【题型】选择题　【知识点】解析几何　【难度】easy
$P$为椭圆$\dfrac{x^2}{a^2} + \dfrac{8y^2}{3a^2} = 1(a > 0)$上一点, $P$到左焦点$F$的距离为$\dfrac{a}{2}$, 则$P$到原点$O$的距离为(\quad )

A. $\dfrac{3}{4}a$ \quad\quad\quad B. $\dfrac{\sqrt{10}}{4}a$ \quad\quad \quad C. $\dfrac{\sqrt{7}}{4}a$ \quad\quad \quad D. $\dfrac{a}{2}$
【解答】
\textbf{【答案】}B

\textbf{【详解】}
椭圆$\dfrac{x^2}{a^2} + \dfrac{8y^2}{3a^2} = 1$即$\dfrac{x^2}{a^2} + \dfrac{y^2}{\dfrac{3a^2}{8}} = 1$,

所以$c = \sqrt{a^2 - \dfrac{3a^2}{8}} = \dfrac{\sqrt{5}a}{2\sqrt{2}}$, 所以左焦点为$\left(-\dfrac{\sqrt{5}a}{2\sqrt{2}},0\right)$.

$P$到左焦点$F$的距离为$\dfrac{a}{2}$, 则$P$到右焦点$F'$的距离为$2a - \dfrac{a}{2} = \dfrac{3}{2}a$,

$\left(\dfrac{a}{2}\right)^2 + \left(\dfrac{3}{2}a\right)^2 = \dfrac{5}{2}a^2 = 4c^2$, 所以三角形$PFF'$是直角三角形,

且$\angle FPF' = \dfrac{\pi}{2}$, 所以$P$到原点$O$的距离$|OP| = \dfrac{1}{2}|FF'| = c = \dfrac{\sqrt{5}a}{2\sqrt{2}} = \dfrac{\sqrt{10}}{4}a$.

故选: B

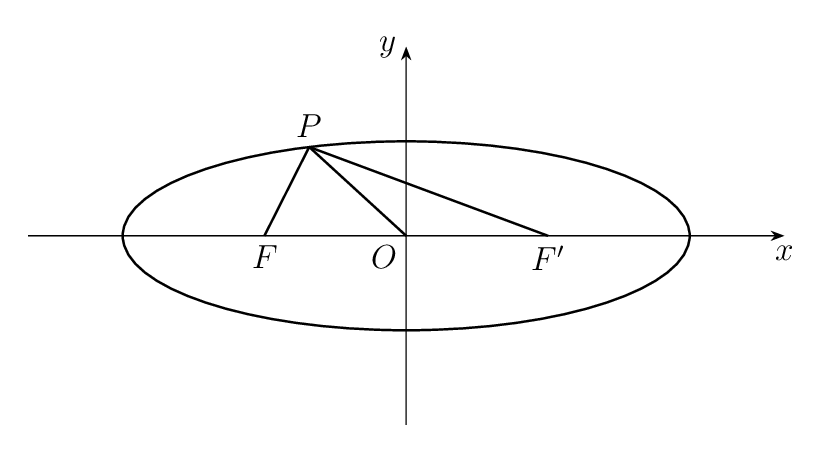